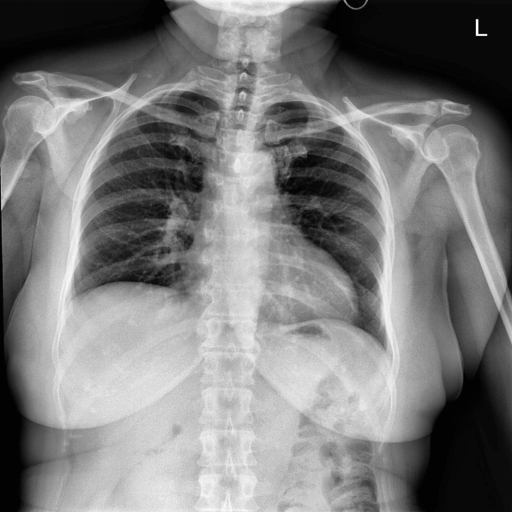
Finding: NORMAL